Field crop: maize
Growth stage: 2
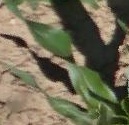
Species: maize